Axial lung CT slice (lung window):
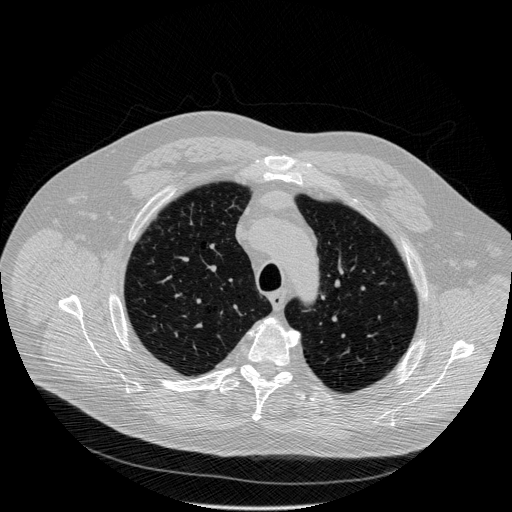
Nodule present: no